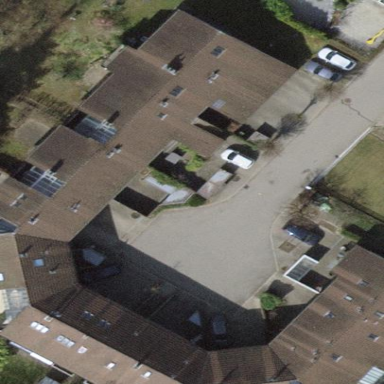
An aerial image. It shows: Terrace building.